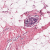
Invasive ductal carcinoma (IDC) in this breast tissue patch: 0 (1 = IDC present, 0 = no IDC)